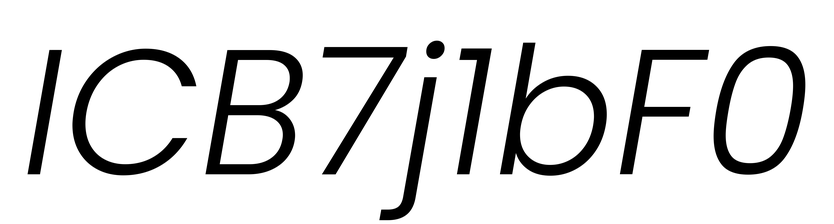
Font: Poppins-LightItalic